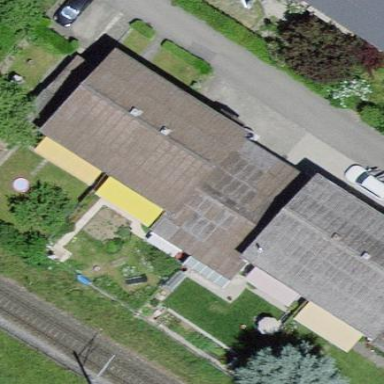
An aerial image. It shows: Terrace building with gabled roof.